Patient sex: M
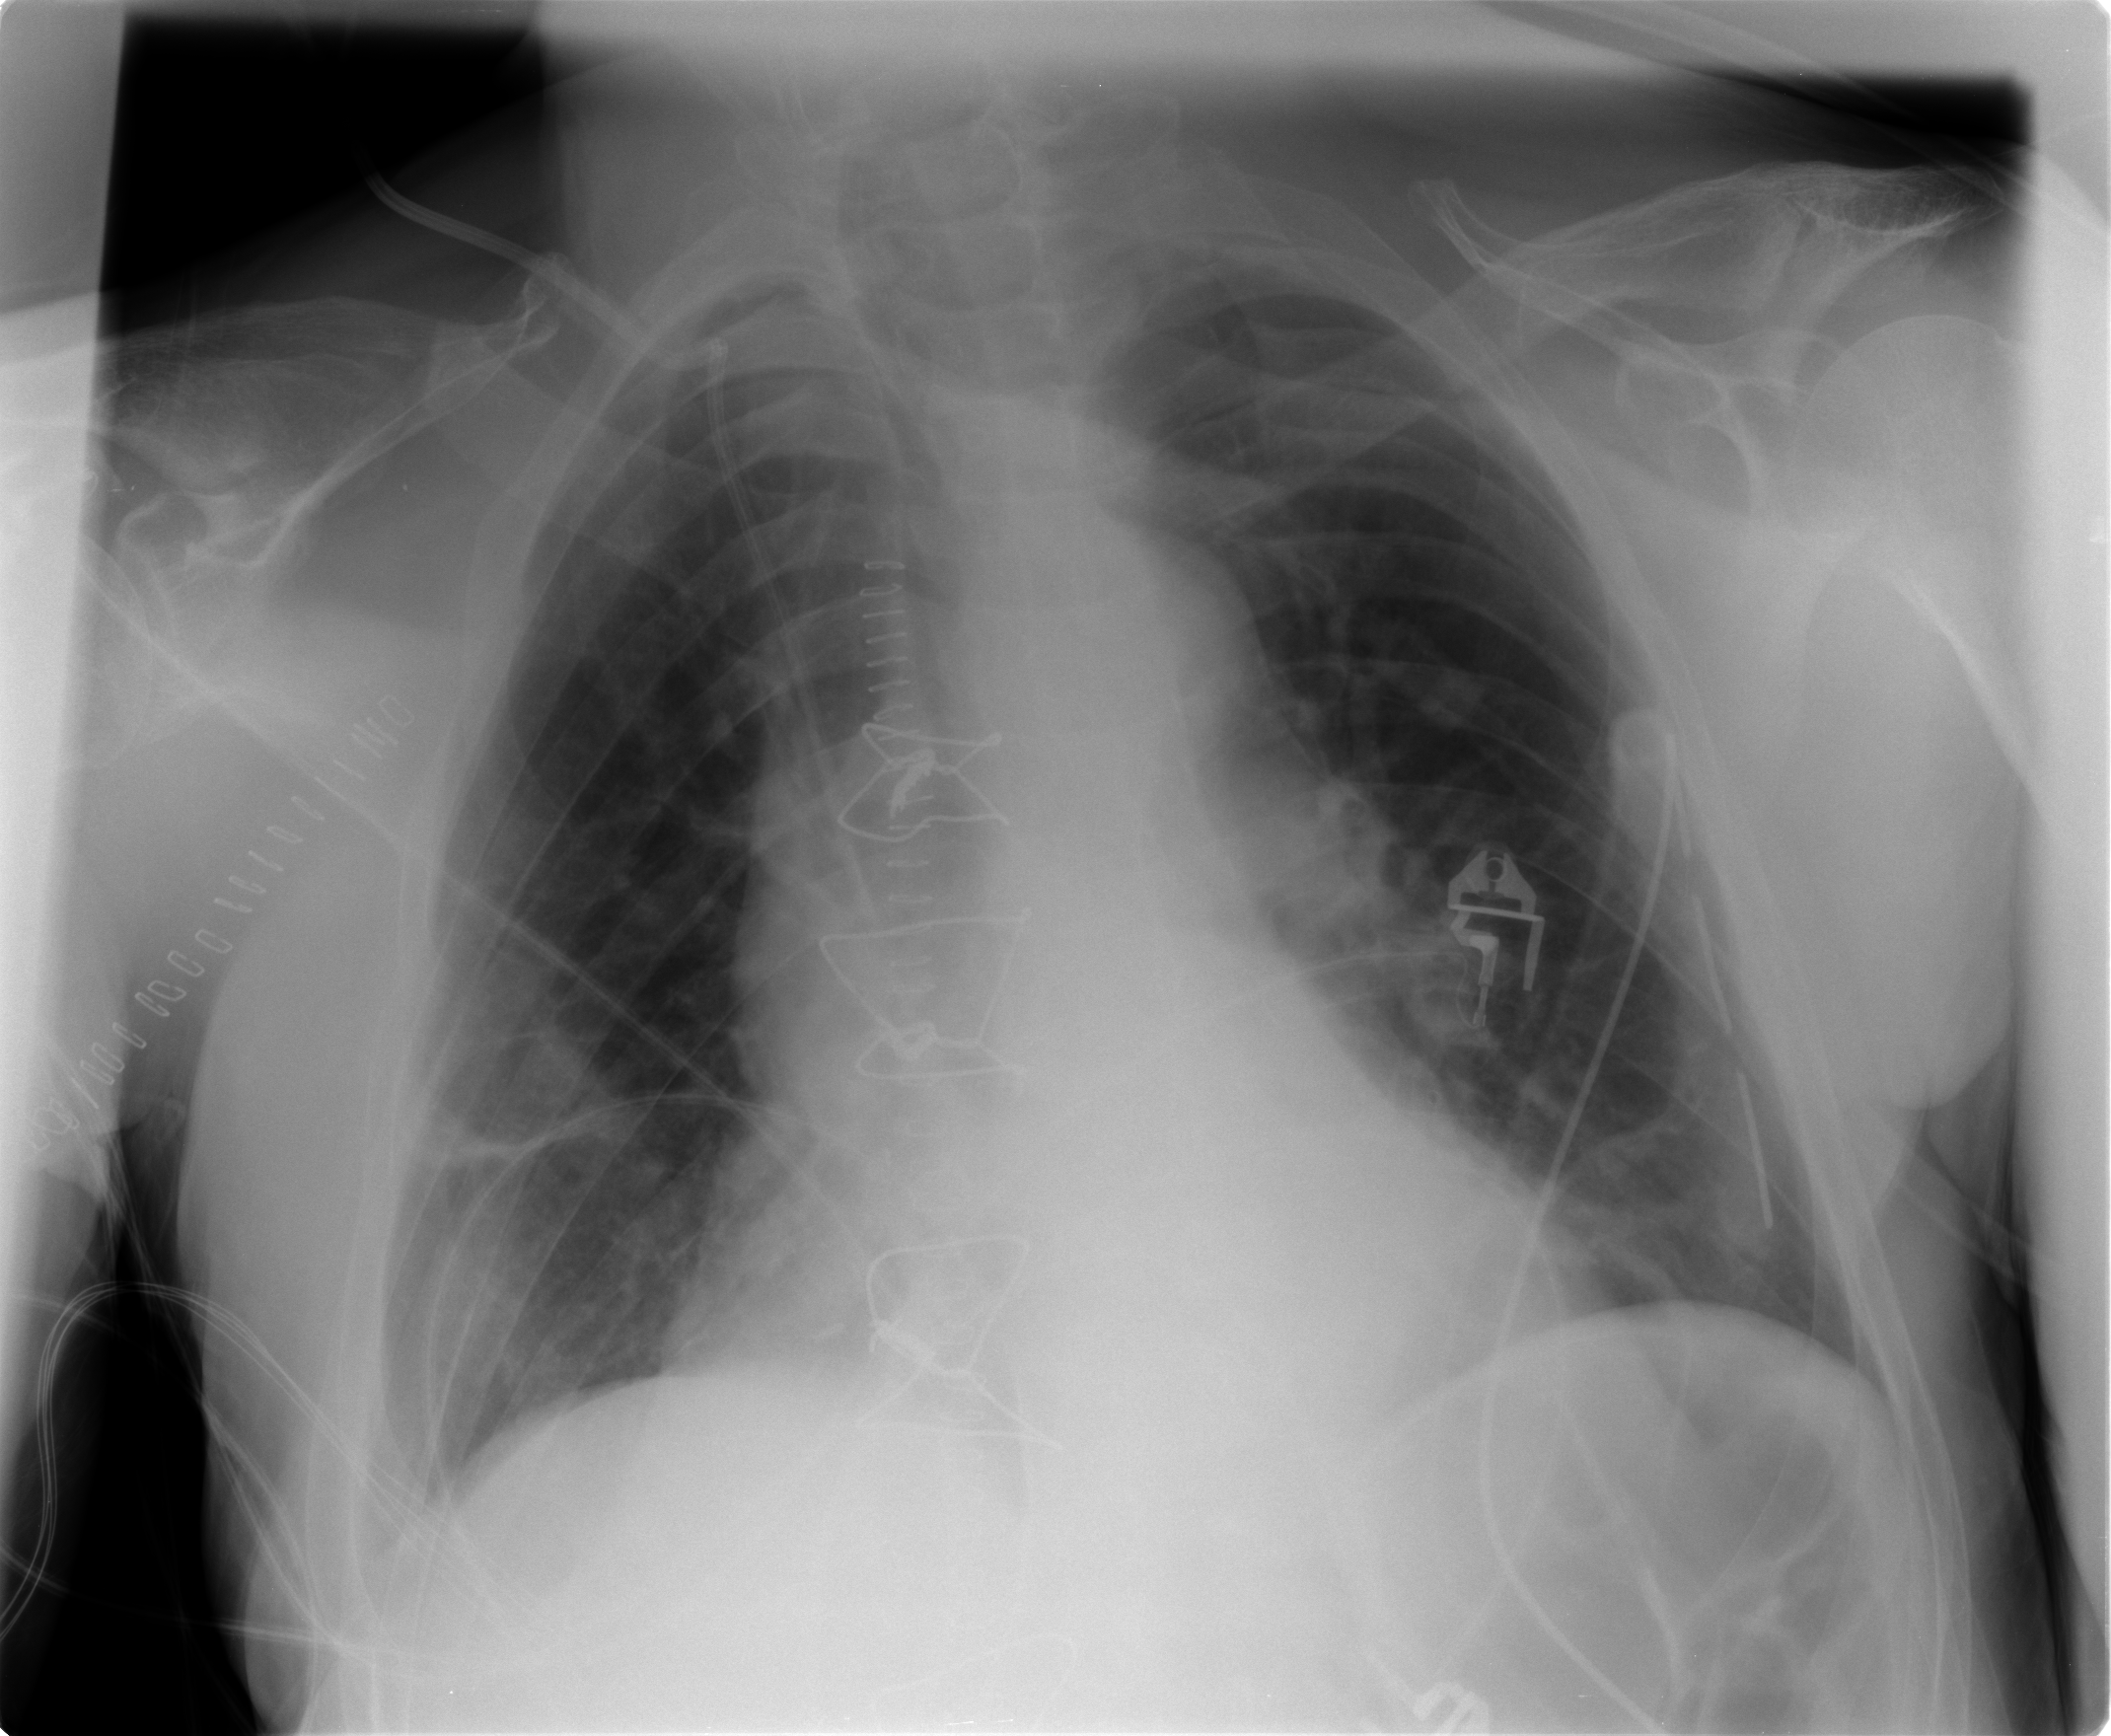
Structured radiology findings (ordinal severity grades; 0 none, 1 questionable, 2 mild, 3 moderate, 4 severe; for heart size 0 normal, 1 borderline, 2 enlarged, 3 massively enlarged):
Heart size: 2
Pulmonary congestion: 1
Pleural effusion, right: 0
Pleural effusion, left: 0
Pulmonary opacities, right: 0
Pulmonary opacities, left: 0
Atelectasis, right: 2
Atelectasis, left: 1